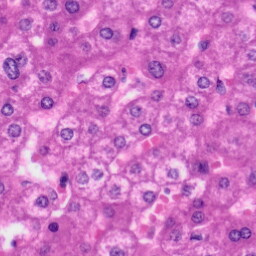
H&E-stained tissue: Liver